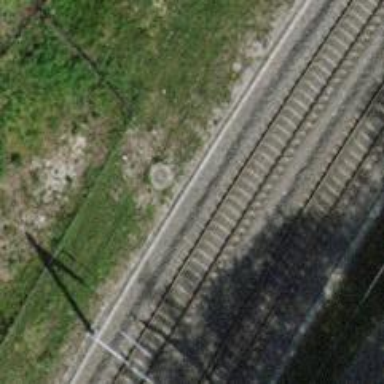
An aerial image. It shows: Single-track railway with electrified contact lines.